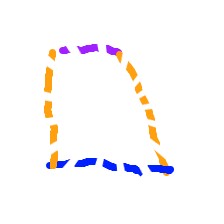
Shape: trapezoid